Question: I've written an SDL graphics program in C++ (it's about 300 lines, so I will try to summarize). The program involves Springs and Vertices, both of which are classes. <URL> in a Hookean fashion.
Here is the code initializing three vertices, and two springs. 'S1' and 'S2' are springs, and 'V1', 'V2' and 'V3' are vertices.
'''
//Initialize vertices
Vertex V1;
V1.pos.x = 100;
V1.pos.y = 300;
Vertex V2;
V2.pos.x = 200;
V2.pos.y = 200;
Vertex V3;
V3.pos.x = 300;
V3.pos.y = 100;
//Initialize springs
Spring S1;
S1.p0 = V1;
S1.p1 = V2;
Spring S2;
S2.p0 = V2;
S2.p1 = V3;
'''
The intention is that 'V2' is connected to both 'S1' and 'S2', and that the two springs are connected to each other through this vertex. What really happens is that by writing 'S2.p0 = V2;', a copy of V2 is made. I made this illustration to clarify.

So here's my question: How can I edit the above code so that I get the intended result? That is, how can I assign 'p0' and 'p1' to the springs, such that they refer to the original objects? Basically, I'm trying to assign to 'V2', rather than of 'V2'. How would I do this?
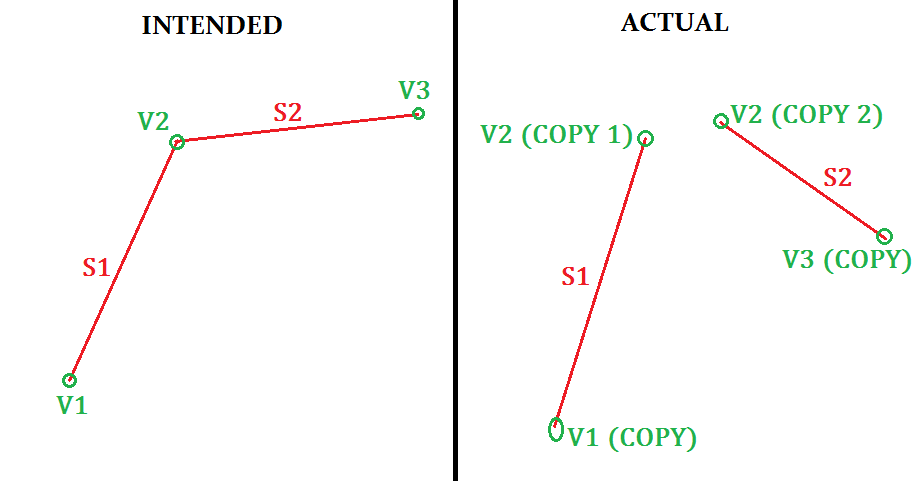
Answer: Change your definition of 'Spring' to store 'Vertex' pointers or references. Pointers will give you more flexibility to do things move a spring and attach to a different vertex:
'''
struct Spring {
Vertex* p0;
Vertex* p1;
};
'''
And then set them like this:
'''
Spring S1;
S1.p0 = &V1;
S1.p1 = &V2;
'''